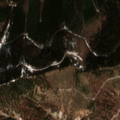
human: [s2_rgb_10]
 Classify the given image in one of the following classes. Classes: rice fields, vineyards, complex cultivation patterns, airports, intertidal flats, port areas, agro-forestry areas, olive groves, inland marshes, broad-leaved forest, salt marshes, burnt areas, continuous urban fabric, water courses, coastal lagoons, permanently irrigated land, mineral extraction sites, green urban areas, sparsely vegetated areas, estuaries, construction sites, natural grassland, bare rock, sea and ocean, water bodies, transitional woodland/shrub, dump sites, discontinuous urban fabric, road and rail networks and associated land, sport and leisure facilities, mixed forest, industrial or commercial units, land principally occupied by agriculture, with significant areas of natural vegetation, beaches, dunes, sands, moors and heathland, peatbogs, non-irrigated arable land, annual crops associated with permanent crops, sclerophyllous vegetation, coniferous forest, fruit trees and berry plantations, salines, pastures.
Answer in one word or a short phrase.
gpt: broad-leaved forest, coniferous forest, natural grassland, moors and heathland